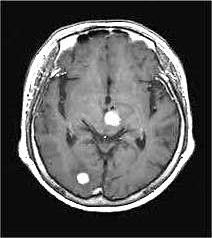
Label: notumor